Question: I am currently developing a plug-in that will get the list of every extensions of any given plug-in(s).
My problem is that these information are inside the 'plugin.xml' and I have no clue on how to get them without parsing the file.
I've been looking at the Eclipse's Manifest Editor but I can not find how it gets the list of extensions.
To make it short, here is an example of the Manifest Editor with the extension tab selected:

And I'd like to get a 'List<String>' that will hold the names of these extension points.
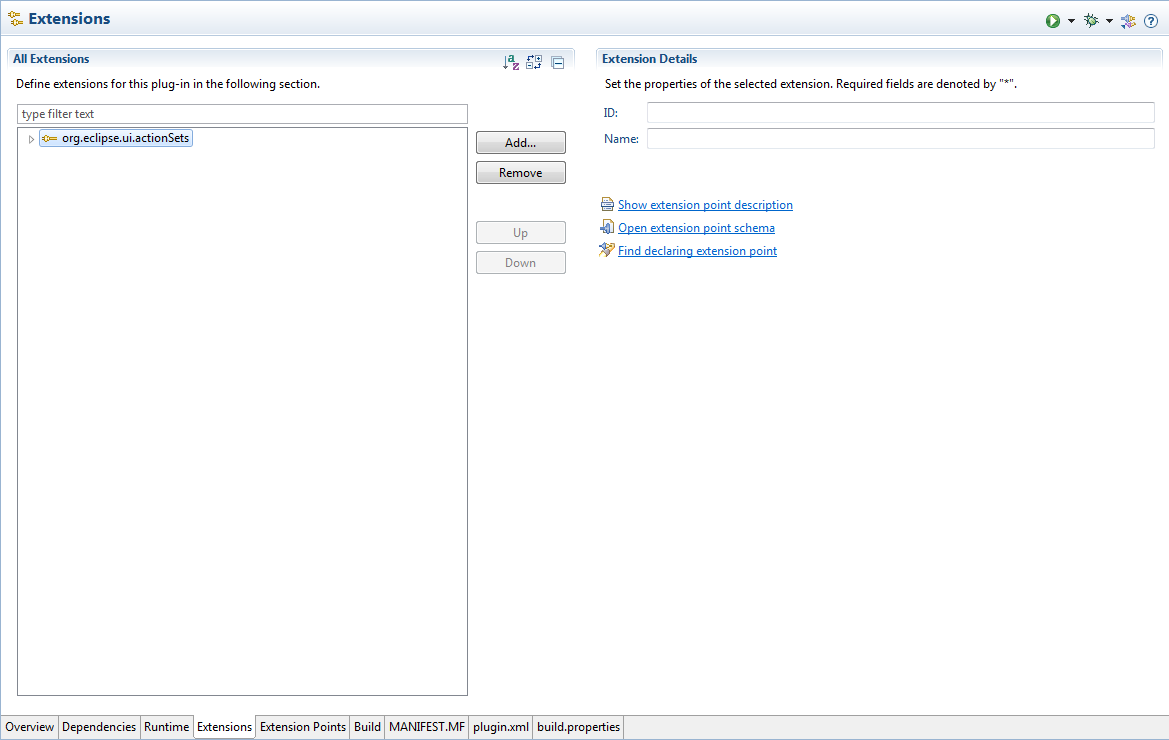
Answer: You can get the extensions used by a plugin from the extensions registry using something like:
'''
IExtensionRegistry reg = Platform.getExtensionRegistry();
Bundle bundle = Platform.getBundle("plugin id");
String id = Long.toString(bundle.getBundleId());
String name = bundle.getSymbolicName();
IContributor contributor = new RegistryContributor(id, name, null, null);
IExtension [] extensions = reg.getExtensions(contributor);
'''